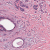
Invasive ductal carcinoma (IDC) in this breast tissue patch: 1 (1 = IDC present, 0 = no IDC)